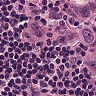
Metastatic tissue present: yes